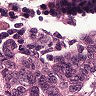
Metastatic tissue present: yes